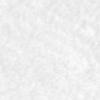
Label: no_change